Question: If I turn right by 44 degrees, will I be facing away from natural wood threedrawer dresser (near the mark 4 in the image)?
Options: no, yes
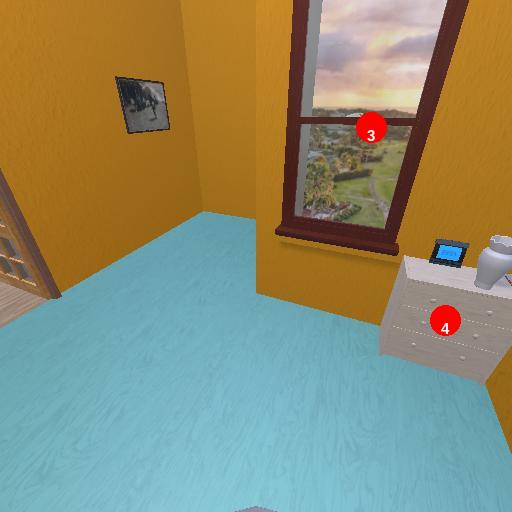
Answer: no